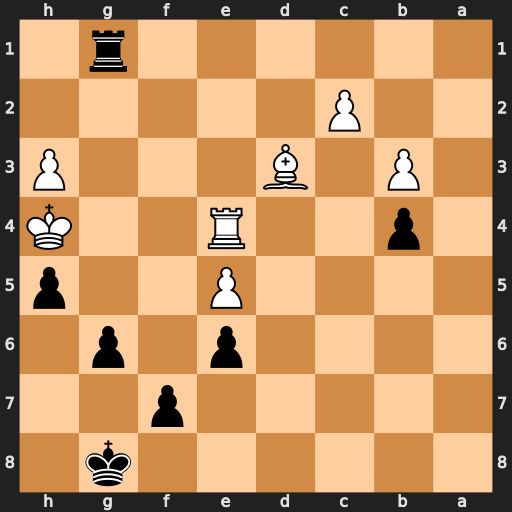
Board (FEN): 6k1/5p2/4p1p1/4P2p/1p2R2K/1P1B3P/2P5/6r1
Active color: b
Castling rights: -
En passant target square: -
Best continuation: Kg7 Rxb4 Kh6